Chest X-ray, AP view. Patient: 75 years old, sex F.
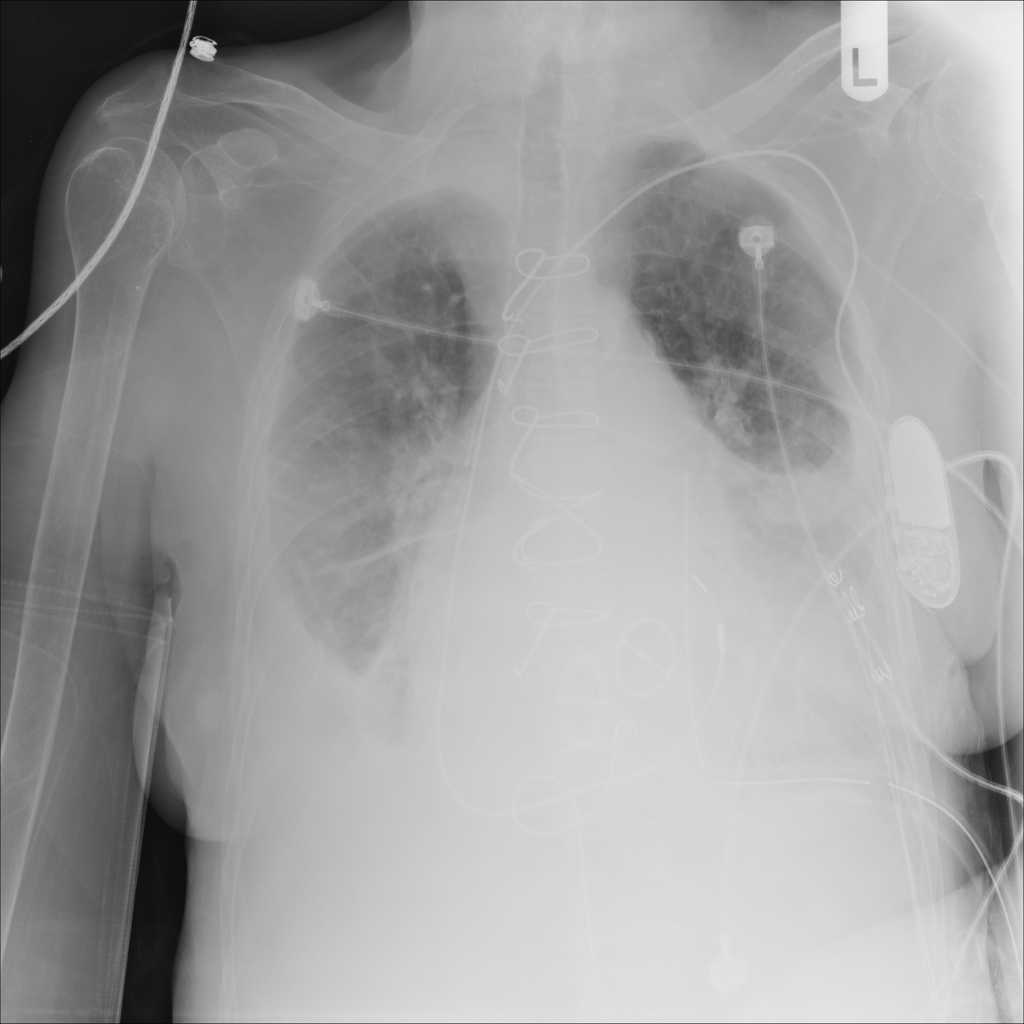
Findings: Atelectasis, Effusion